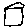
Label: square